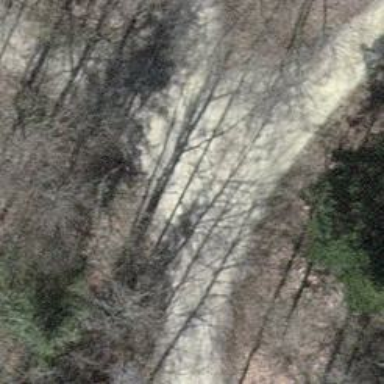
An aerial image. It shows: Track road with grade3 tracktype.